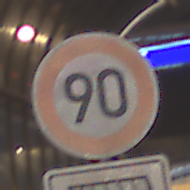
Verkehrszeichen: Geschwindigkeit90
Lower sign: HinweisDurchSinnbild13
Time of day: NotSpecified
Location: Indoor (Urban)
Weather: NotSpecified
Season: NotSpecified
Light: Artificial